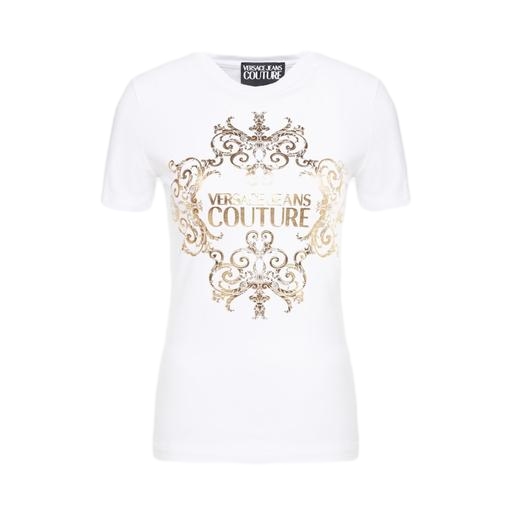
white couture print t-shirt, white sequined logo graphic t-shirt, white signature print t-shirt, white background